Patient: sex M, age 83
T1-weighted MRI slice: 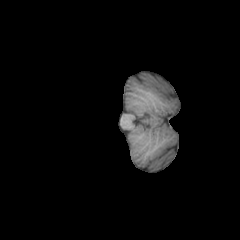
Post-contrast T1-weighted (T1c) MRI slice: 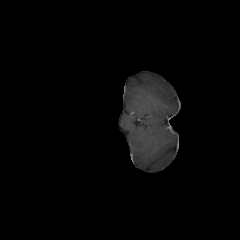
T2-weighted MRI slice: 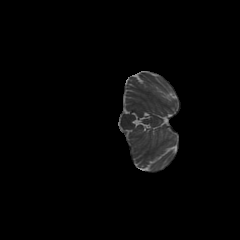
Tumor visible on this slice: no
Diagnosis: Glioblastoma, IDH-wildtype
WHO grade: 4